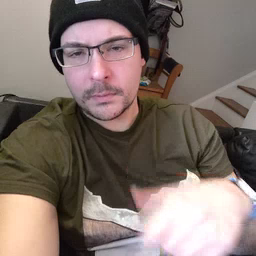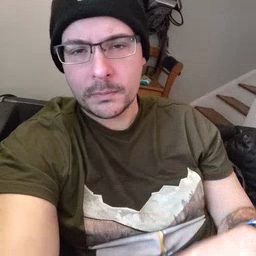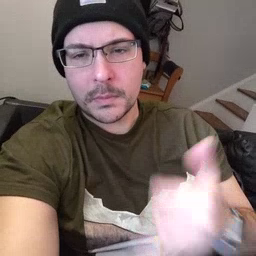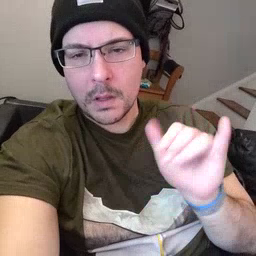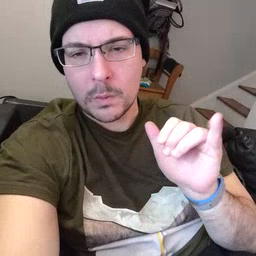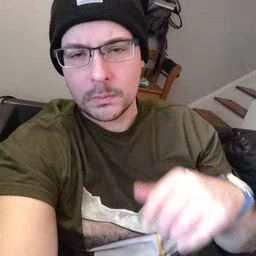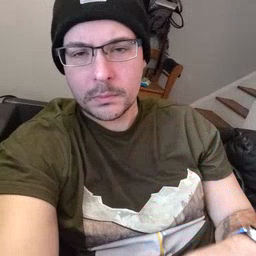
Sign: yellow